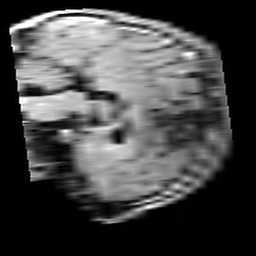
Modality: T1w
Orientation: sagittal
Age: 27
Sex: male
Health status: healthy
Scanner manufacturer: siemens
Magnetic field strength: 3 T
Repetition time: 4.1 s
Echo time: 0.0085 s